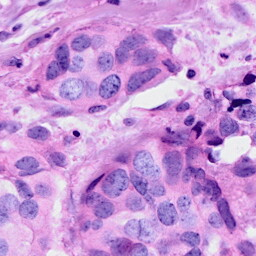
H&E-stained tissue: Breast